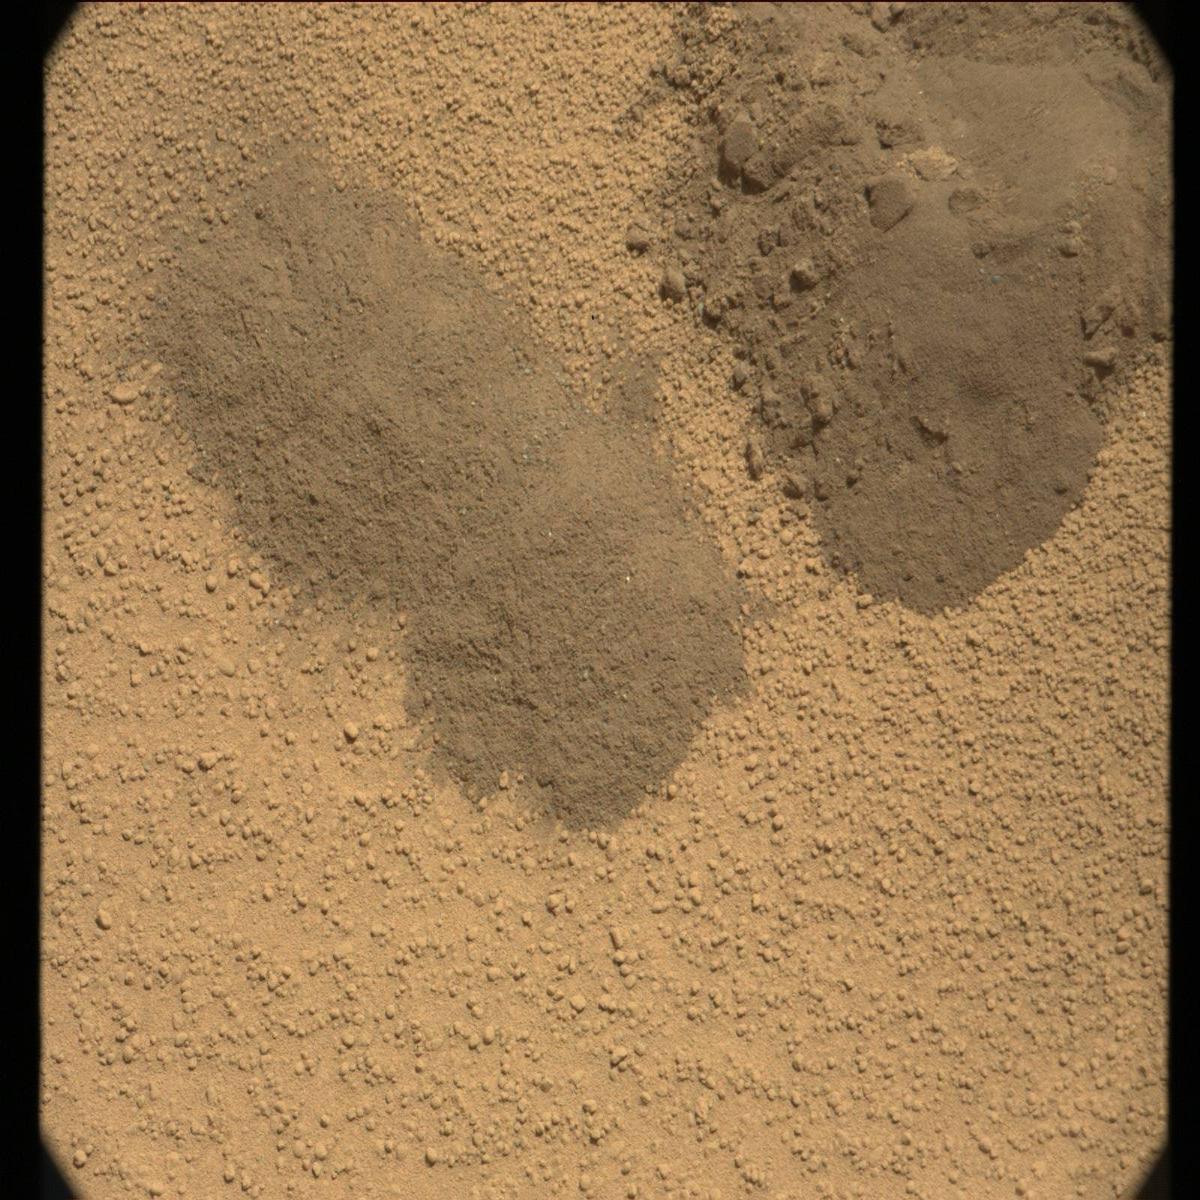
Terrain classes present: Sand / Soil